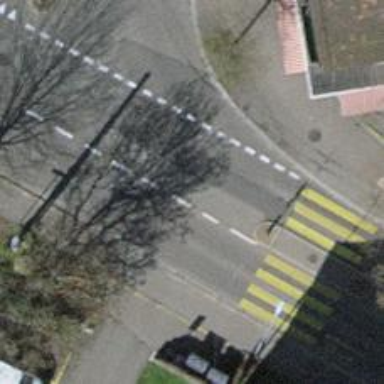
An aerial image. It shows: Tertiary road with asphalt surface and sidewalks on both sides. There are trolley wires above the road.